Question: I am trying to display created date column in CGridView, in DB its datatype is DateTime.
I have used the below code to format the date,
'''
array( 'name'=>'created',
'header'=>'created',
'value' => 'Yii::app()->dateFormatter->format("d/M/y",strtotime($data->created))'
),
'''
I am getting date formated column in CGridView, but null values shows sysdate in column. Please see attached image,
Please provide any solution to remove sysdate in null values column

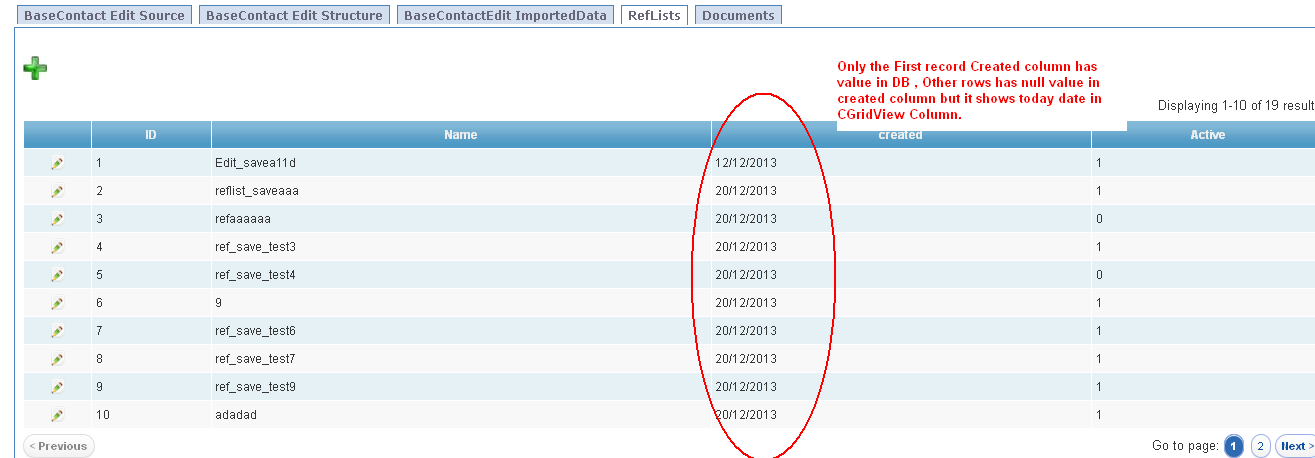
Answer: Well, 'strtotime(null)' will return 'false' ( is apparently wrong).
The issue is in Yii date formater : 'Yii::app()->dateFormatter->format("d/M/y", false)' will return current date.
You should simply create a getter in your model :
'''
function getCreatedDate()
{
if ($this->created===null)
return;
return Yii::app()->dateFormatter->format("d/M/y", $this->created);
}
'''
And in your grid view columns, you just have to use :
- 'array('name'=>'created', 'value'=>'$data->createdDate')'- ''createdDate''